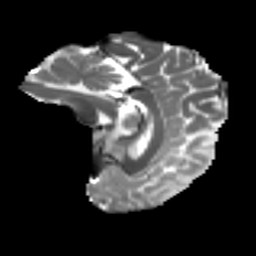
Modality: T2w
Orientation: sagittal
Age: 54
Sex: female
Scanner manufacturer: ge
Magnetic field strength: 3 T
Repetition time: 7.8 s
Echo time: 0.0606 s